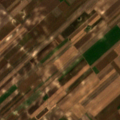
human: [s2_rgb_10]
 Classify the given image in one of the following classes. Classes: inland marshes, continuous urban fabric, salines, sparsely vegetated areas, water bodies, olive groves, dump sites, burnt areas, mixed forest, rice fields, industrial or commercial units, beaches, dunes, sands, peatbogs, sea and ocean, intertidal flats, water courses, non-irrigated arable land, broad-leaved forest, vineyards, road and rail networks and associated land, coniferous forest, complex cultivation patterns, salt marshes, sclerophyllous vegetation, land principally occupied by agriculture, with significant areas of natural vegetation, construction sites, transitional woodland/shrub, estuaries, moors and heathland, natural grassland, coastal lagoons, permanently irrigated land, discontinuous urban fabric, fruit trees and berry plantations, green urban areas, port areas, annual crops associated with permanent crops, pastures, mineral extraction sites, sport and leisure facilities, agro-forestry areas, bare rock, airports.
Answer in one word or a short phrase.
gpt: non-irrigated arable land